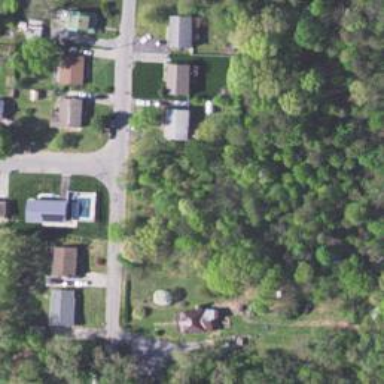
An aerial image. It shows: Neighborhood.